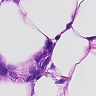
Metastatic tissue present: yes